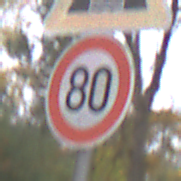
Verkehrszeichen: Geschwindigkeit80
Zusatzzeichen oben: BeweglicheBruecke
Umgebung: Outdoor, Nature
Tageszeit: Midday
Wetter: Overcast
Licht: Natural
Jahreszeit: Autumn
Kontrast: LowContrast